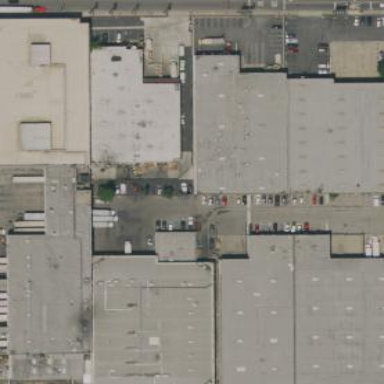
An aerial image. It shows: Factory building.